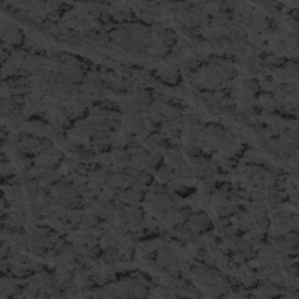
Label: frost